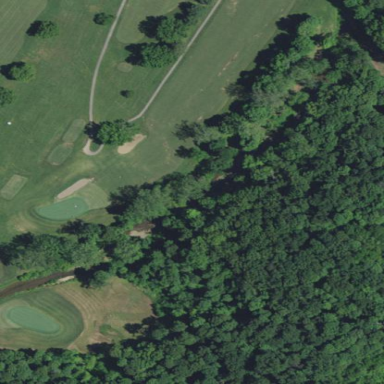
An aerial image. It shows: Golf fairway surrounded by grass.